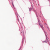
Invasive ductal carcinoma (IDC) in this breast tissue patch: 0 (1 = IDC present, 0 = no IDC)